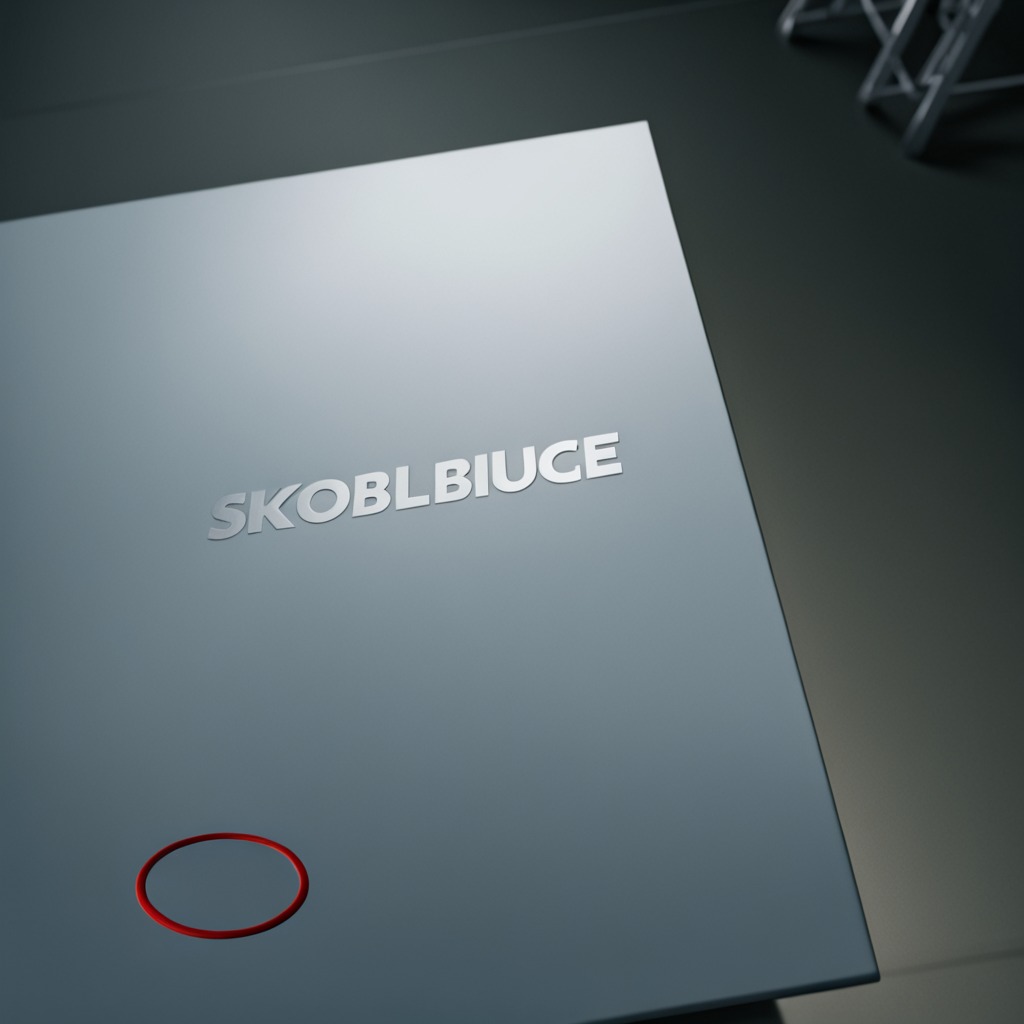
A rubber O-ring is lying on the toolbox surface.